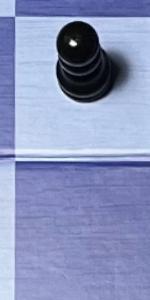
Label: Empty